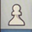
Piece: wP